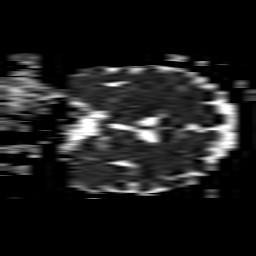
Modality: ADC
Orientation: coronal
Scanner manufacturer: philips
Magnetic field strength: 1.5 T
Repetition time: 3.639 s
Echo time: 0.07194 s